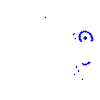
Particle: proton